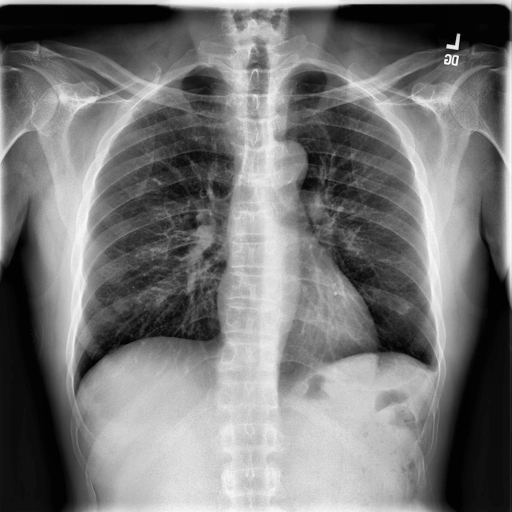
Finding: NORMAL